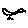
Label: bird